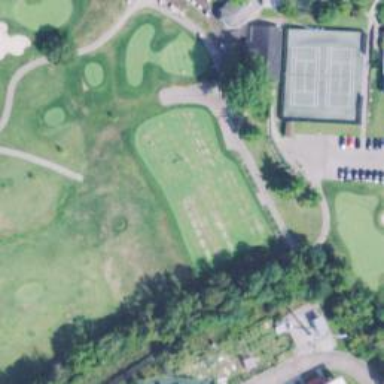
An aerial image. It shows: Path for both roads and golfers.